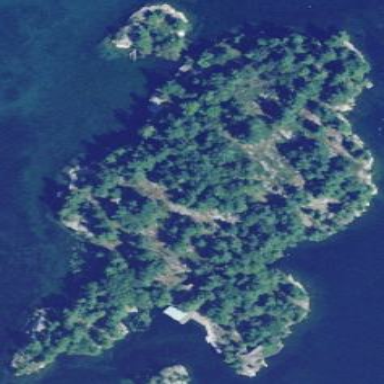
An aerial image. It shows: Islet.